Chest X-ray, PA view. Patient: 14 years old, sex M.
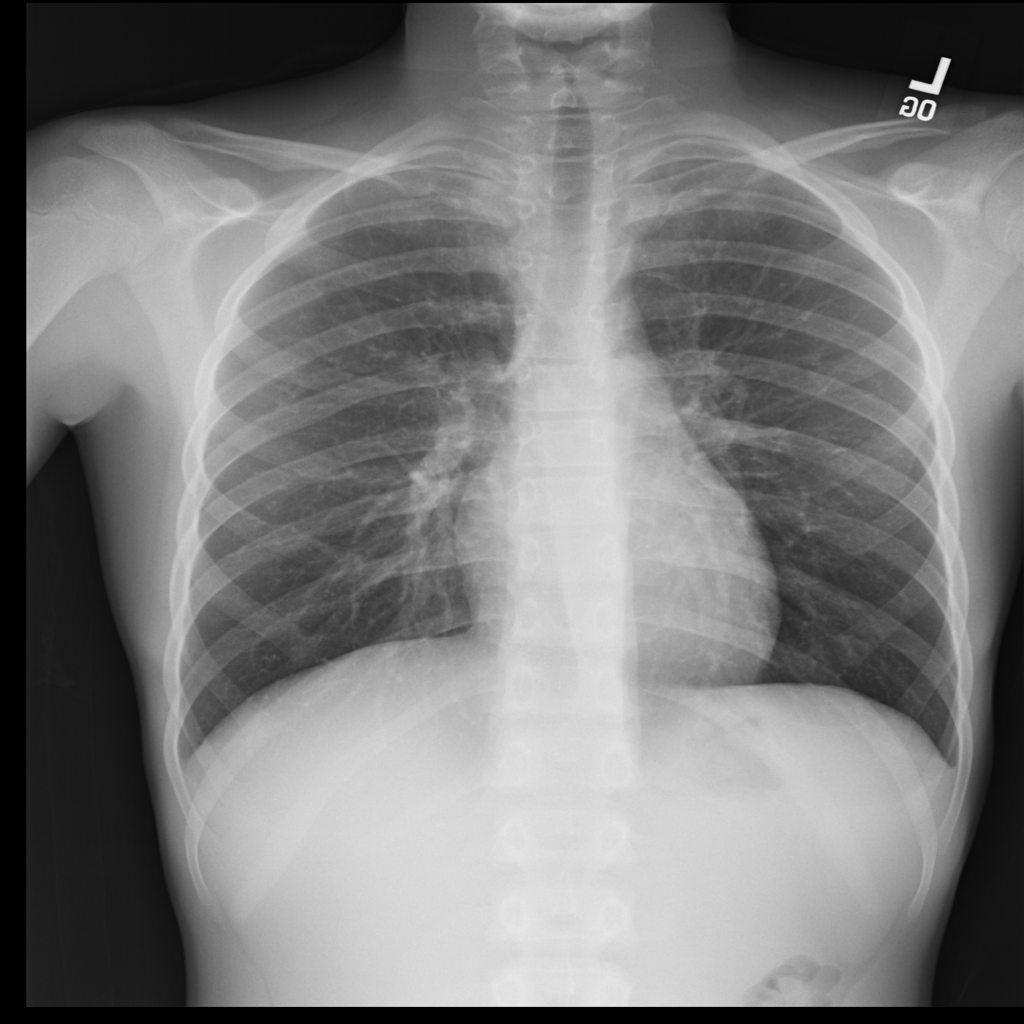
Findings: No Finding